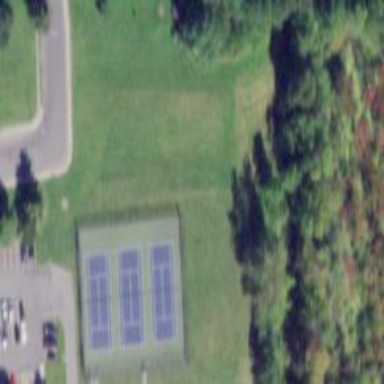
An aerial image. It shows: Tennis court on the leisure land pitch.